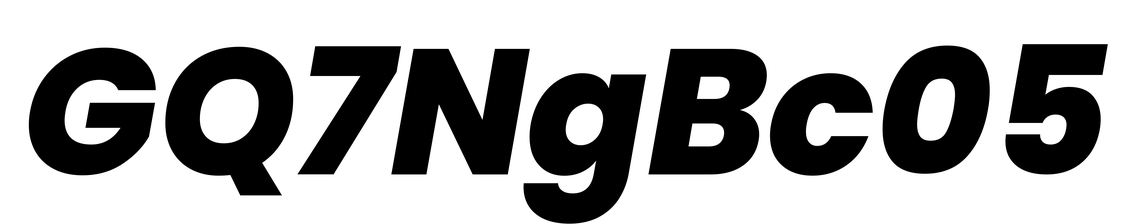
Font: Poppins-ExtraBoldItalic